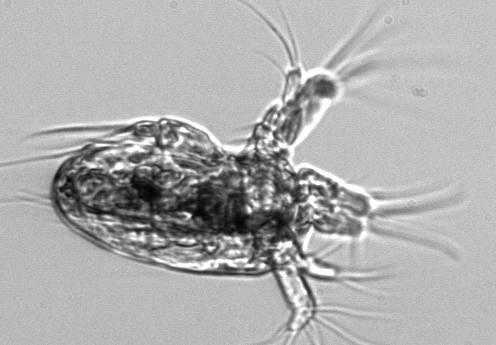
Label: Copepod_nauplii